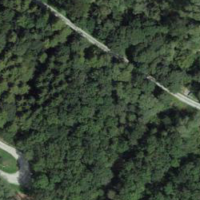
EUNIS habitat code: 41
Species observed at this site:
Mesoleuca albicillata